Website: home-depot
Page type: review-order
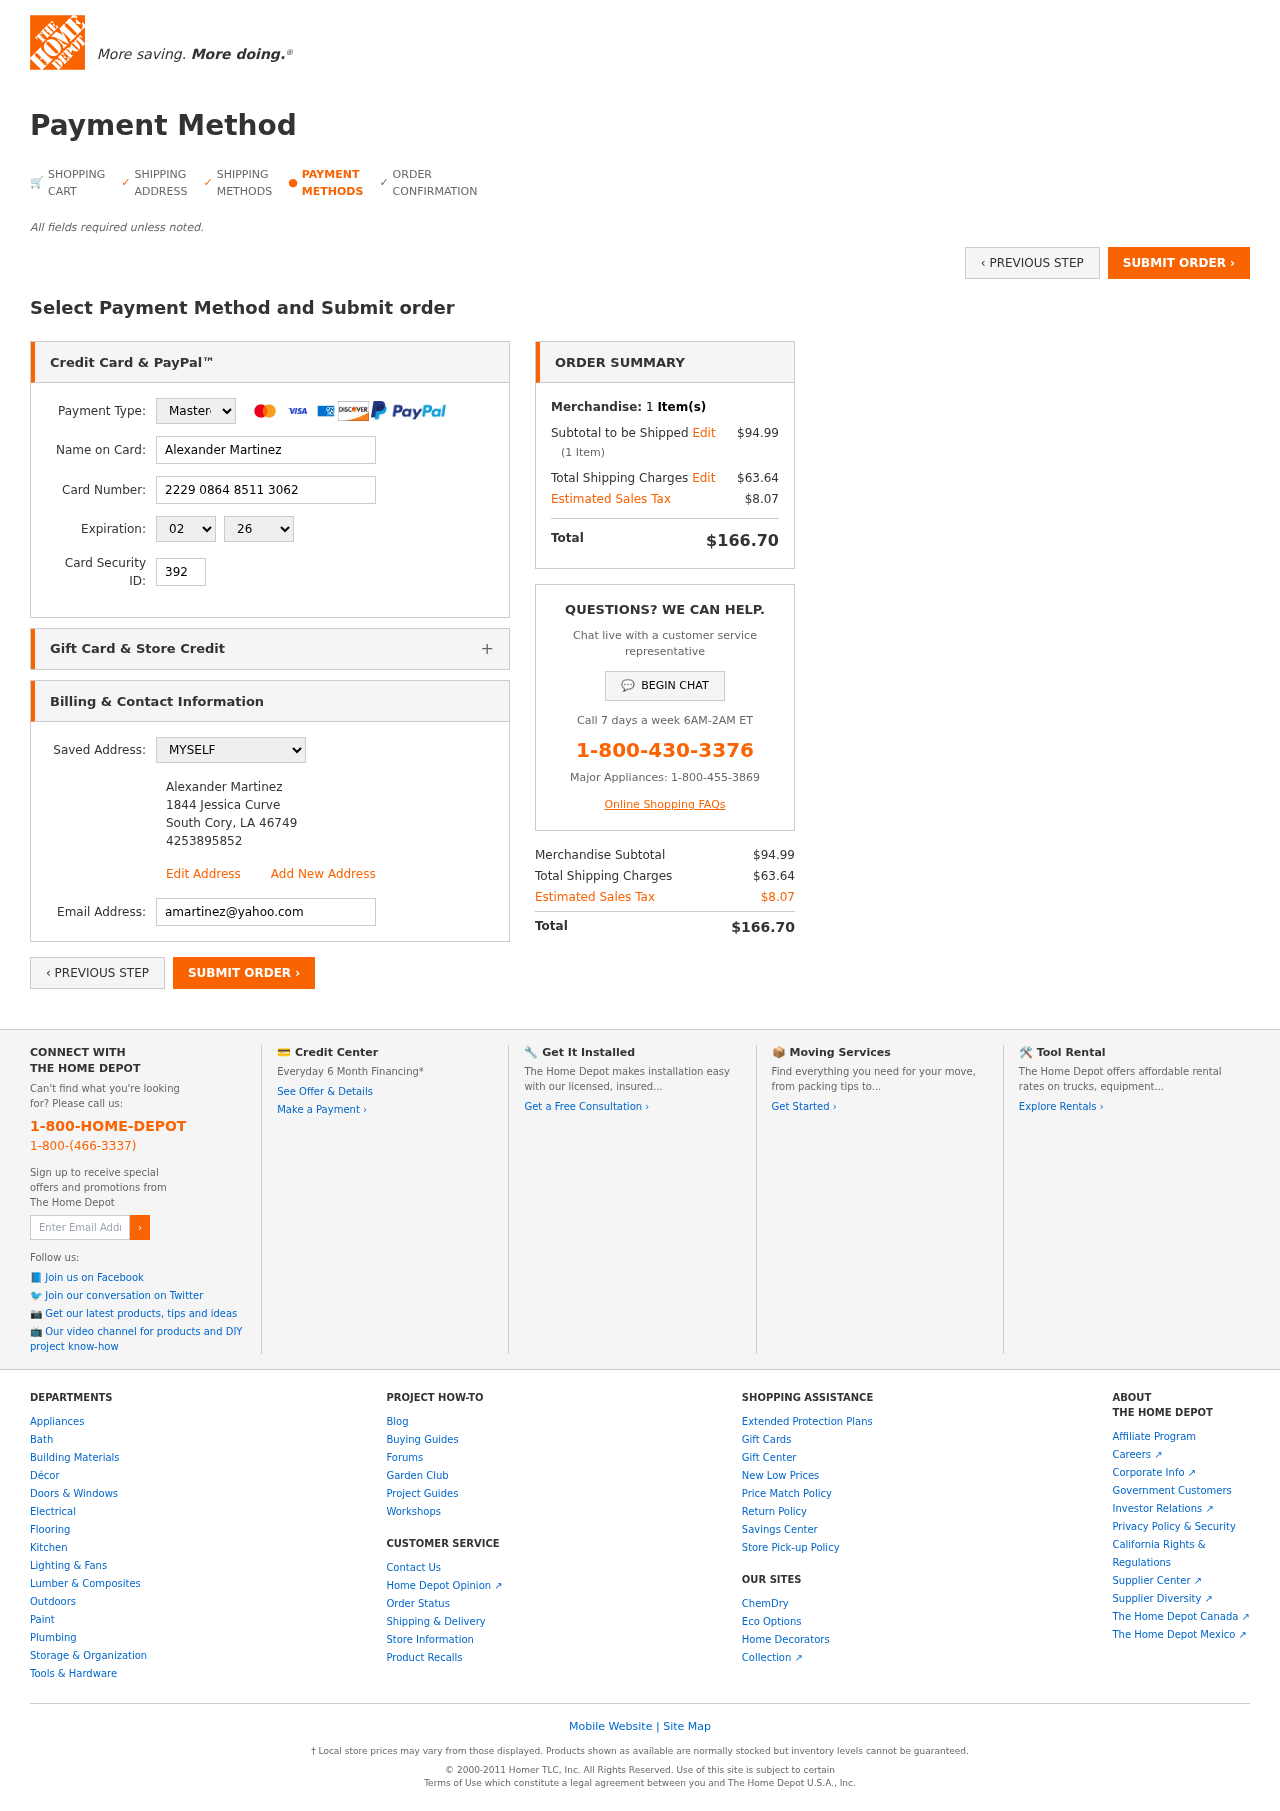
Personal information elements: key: PII_CARD_CVV
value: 392
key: PII_CARD_EXPIRY_MONTH
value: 02
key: PII_CARD_EXPIRY_YEAR
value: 26
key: PII_CARD_NUMBER
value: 2229 0864 8511 3062
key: PII_CARD_TYPE
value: Mastercard
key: PII_EMAIL
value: amartinez@yahoo.com
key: PII_FULLNAME
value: Alexander Martinez
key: PII_FULLNAME2
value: Alexander Martinez
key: PII_STREET2
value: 1844 Jessica Curve
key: PII_CITY2
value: South Cory
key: PII_STATE_ABBR2
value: LA
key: PII_POSTCODE2
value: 46749
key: PII_PHONE2
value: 4253895852
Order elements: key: ORDER_NUM_ITEMS
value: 1
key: ORDER_SUBTOTAL
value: $94.99
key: ORDER_NUM_ITEMS2
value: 1
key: ORDER_SHIPPING_COST
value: $63.64
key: ORDER_TAX
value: $8.07
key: ORDER_TOTAL
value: $166.70
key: ORDER_SUBTOTAL2
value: $94.99
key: ORDER_SHIPPING_COST2
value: $63.64
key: ORDER_TAX2
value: $8.07
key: ORDER_TOTAL2
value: $166.70